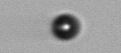
Label: bead